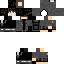
A male human skin with dark skin, wearing brown bald dressed in a blue hoodie and black pants, featuring a closed mouth.